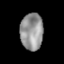
Tissue: lung
Cell type: Epithelial cells
Senescence score: 0.2039
Nuclear area (px): 821
Mean DAPI intensity: 148.759